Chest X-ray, PA view. Patient: 15 years old, sex F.
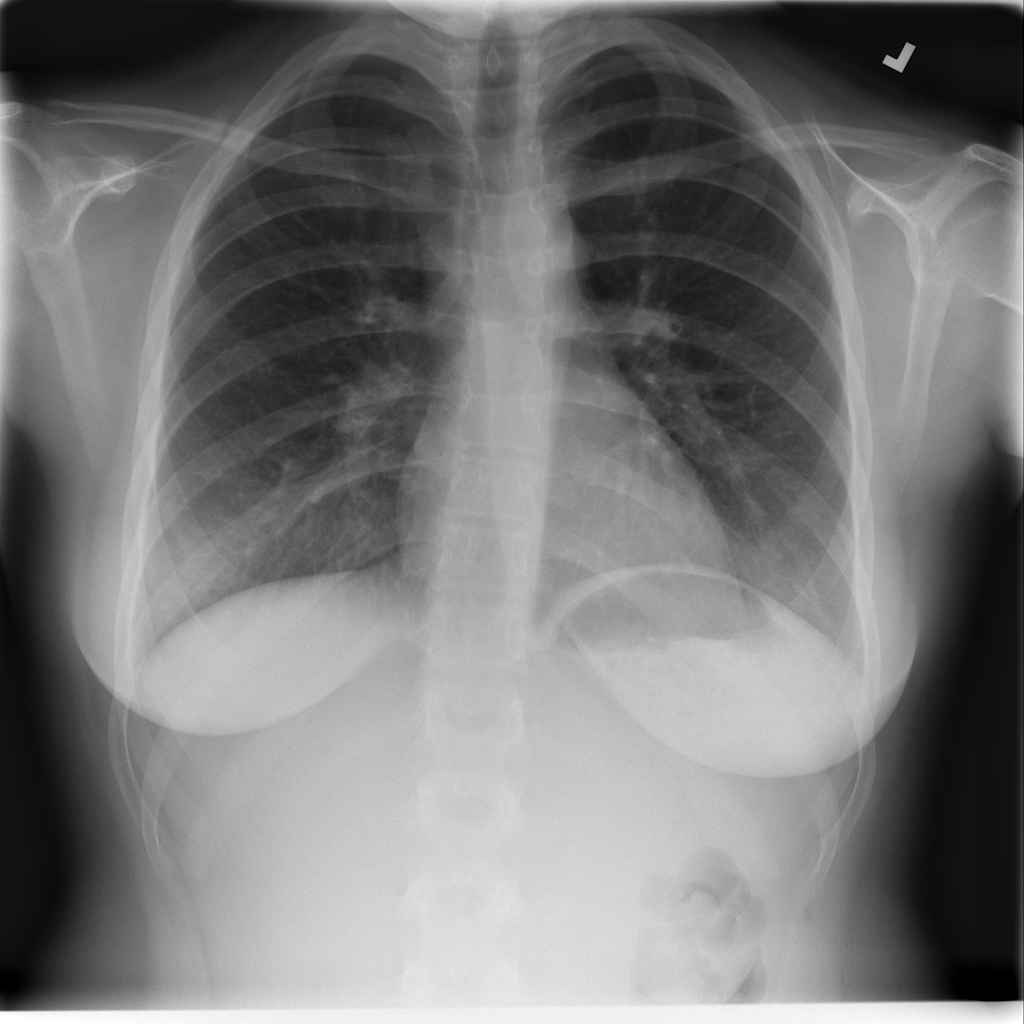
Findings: No Finding